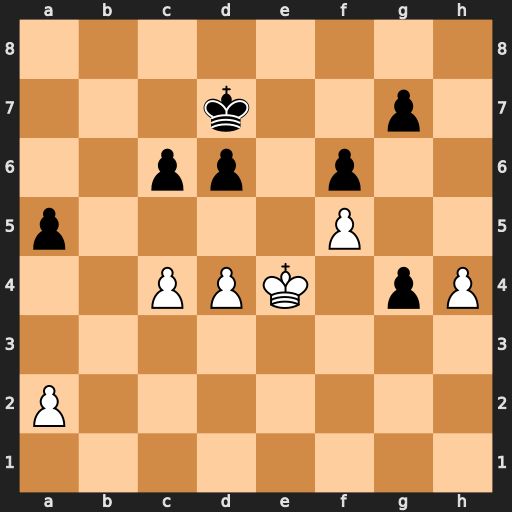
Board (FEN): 8/3k2p1/2pp1p2/p4P2/2PPK1pP/8/P7/8
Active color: w
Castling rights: -
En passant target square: -
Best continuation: Kf4 g3 Kxg3 Ke7 Kg4